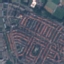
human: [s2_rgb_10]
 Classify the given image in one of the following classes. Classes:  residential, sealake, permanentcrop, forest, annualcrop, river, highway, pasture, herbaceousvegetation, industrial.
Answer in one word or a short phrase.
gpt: Residential